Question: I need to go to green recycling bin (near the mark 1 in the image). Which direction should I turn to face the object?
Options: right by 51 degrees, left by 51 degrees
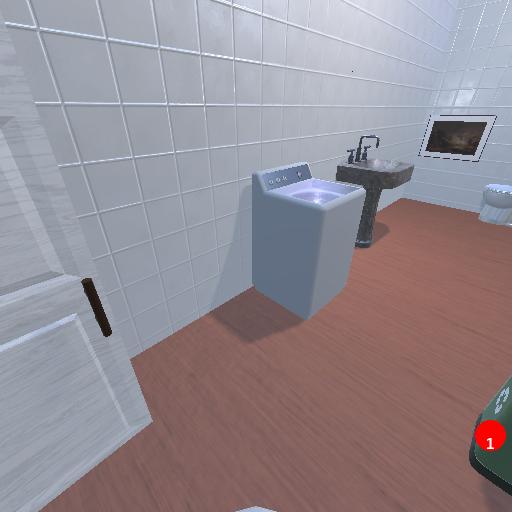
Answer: right by 51 degrees